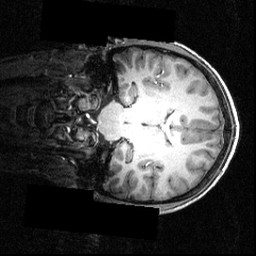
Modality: T1w
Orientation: coronal
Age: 16
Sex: male
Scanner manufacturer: siemens
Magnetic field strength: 3.951 T
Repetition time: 1.5 s
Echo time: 0.00335 s